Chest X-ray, PA view. Patient: 57 years old, sex M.
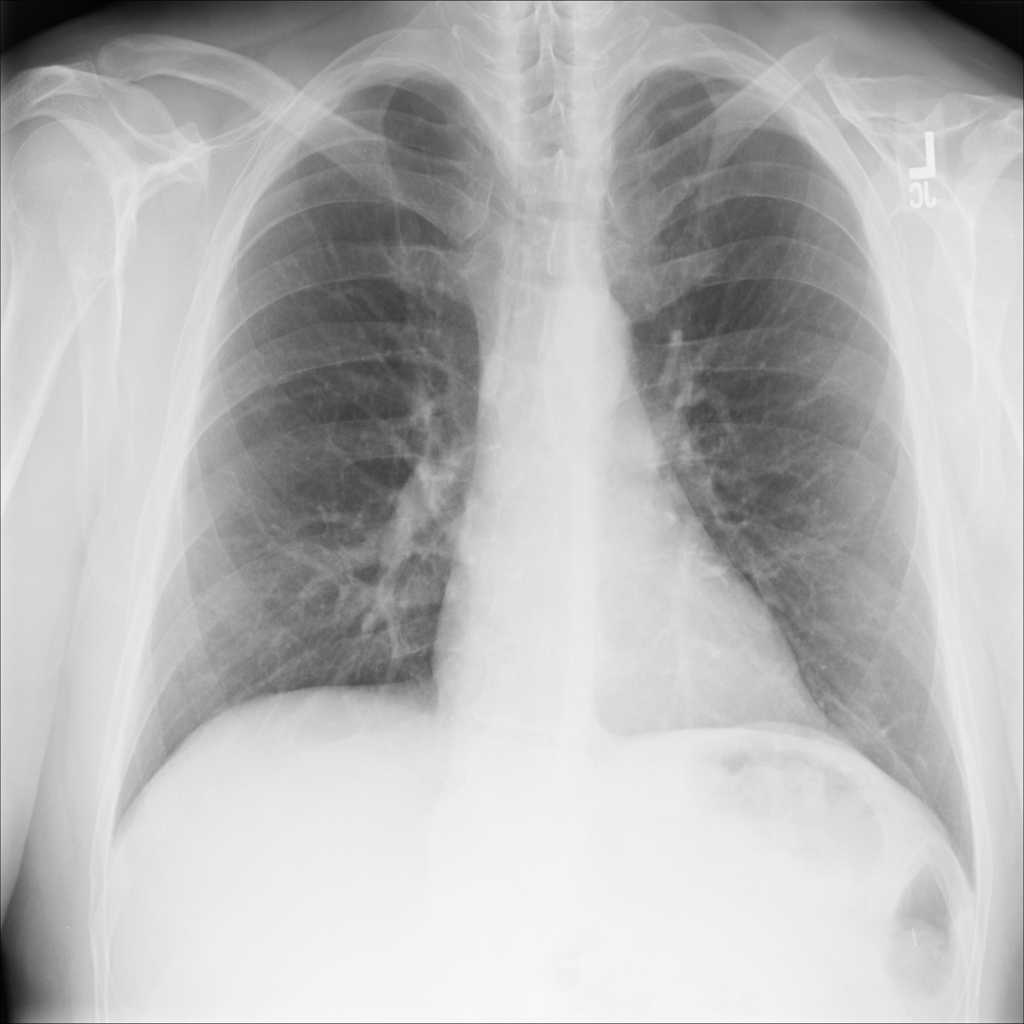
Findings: No Finding